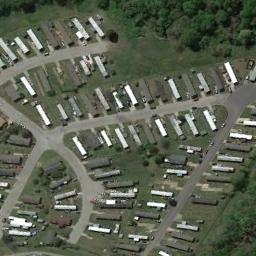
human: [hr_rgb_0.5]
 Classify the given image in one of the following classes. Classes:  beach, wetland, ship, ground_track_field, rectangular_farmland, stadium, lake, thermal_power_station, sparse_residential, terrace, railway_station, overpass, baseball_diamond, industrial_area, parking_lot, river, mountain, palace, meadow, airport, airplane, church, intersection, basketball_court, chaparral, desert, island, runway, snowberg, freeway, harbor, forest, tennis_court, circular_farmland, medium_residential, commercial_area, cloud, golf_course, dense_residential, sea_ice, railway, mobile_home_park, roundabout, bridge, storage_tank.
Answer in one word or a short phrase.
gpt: mobile_home_park